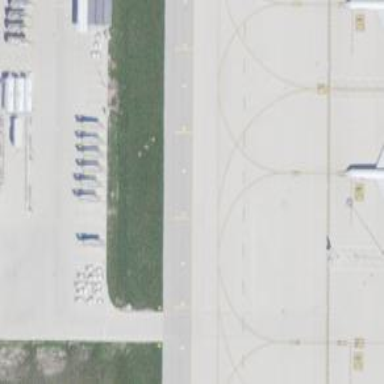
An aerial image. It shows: Image of taxiway at airport.